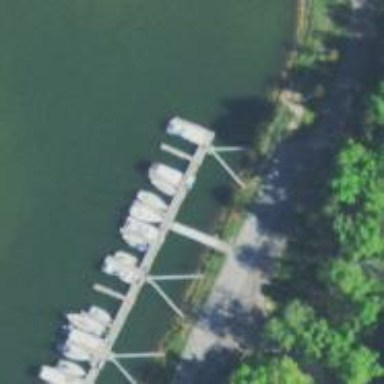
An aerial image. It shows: Pier with mooring facilities.